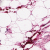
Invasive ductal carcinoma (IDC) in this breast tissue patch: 0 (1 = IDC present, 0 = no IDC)